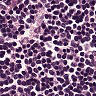
Metastatic tissue present: no